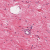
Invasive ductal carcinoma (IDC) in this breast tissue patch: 0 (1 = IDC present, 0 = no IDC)